Question: i have been read alotof article about each(function(){ .... to get values html tablee childs. But i can not do that. i would like you help me. My some bad experiments are not working.There is a outside a button which is not in rows. While clicking a button, row values must return me.I need td's span values...
My not working samples: NOT WORKING:
'''
var id = $("#listsends").closest("tr").find(".label label-warning").text();
'''
NOT WORKING :
'''
alert(id);
$("#listsends").find('.label label-warning').each(function () {
var textval = $('.label label-warning').text(); // this will be the text of each <td>
alert(textval);
});
var t = $('.label label-warning');
for (var i = 0; i < t.length; i++)
alert(t[i].text());
'''
By clicking web button(outside of table, not inside) , tables's td ^s span values:

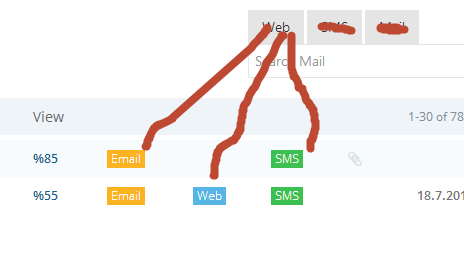
Answer: '''
$("#listsends").find('.label label-warning').each(function () {
var textval = $(this).text(); // as this is the scope of the element
alert(textval);
});
'''